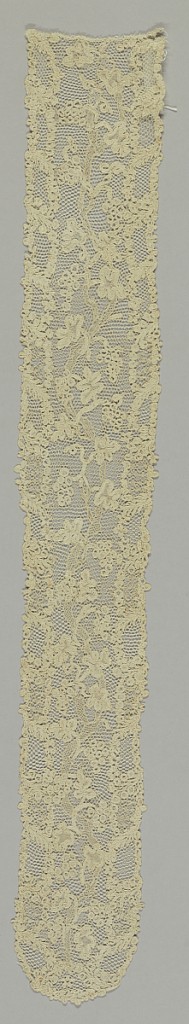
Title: Cap streamers
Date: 18th century
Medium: linen Technique: needle lace
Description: Needle lace with a design of twisting vines and grapes. Commonly called "Point d'Argentan."